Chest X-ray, AP view. Patient: 82 years old, sex F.
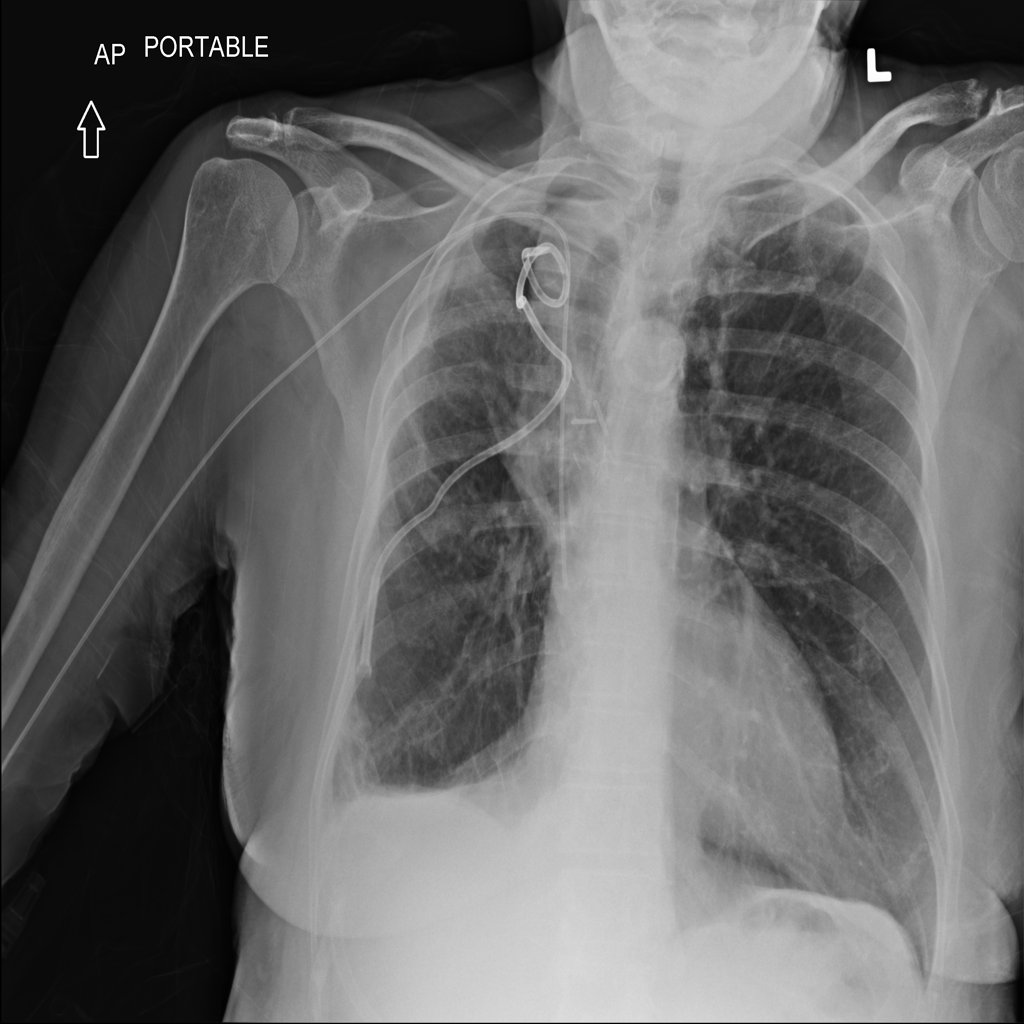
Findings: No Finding